Aerial crown-view tile of a tropical tree (Barro Colorado Island, Panama), acquired 20250715:
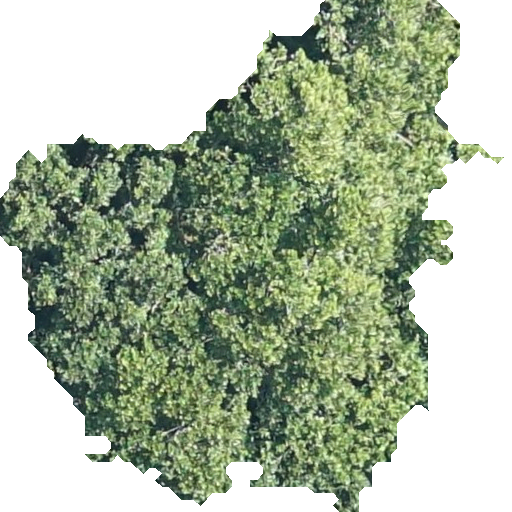
Species: Anacardium excelsum
GBIF accepted scientific name: Anacardium excelsum
Crown area: 235.861 m²